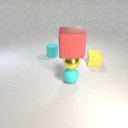
small yellow metal sphere below large red rubber cube